Question: I am trying to graph the function f(x) = x mod 7
The graph should look like a bunch of spiked lines. Instead it is graphing a straight line f(x) = x
What am I doing wrong? This seems so basic. Is Maple Bugged?

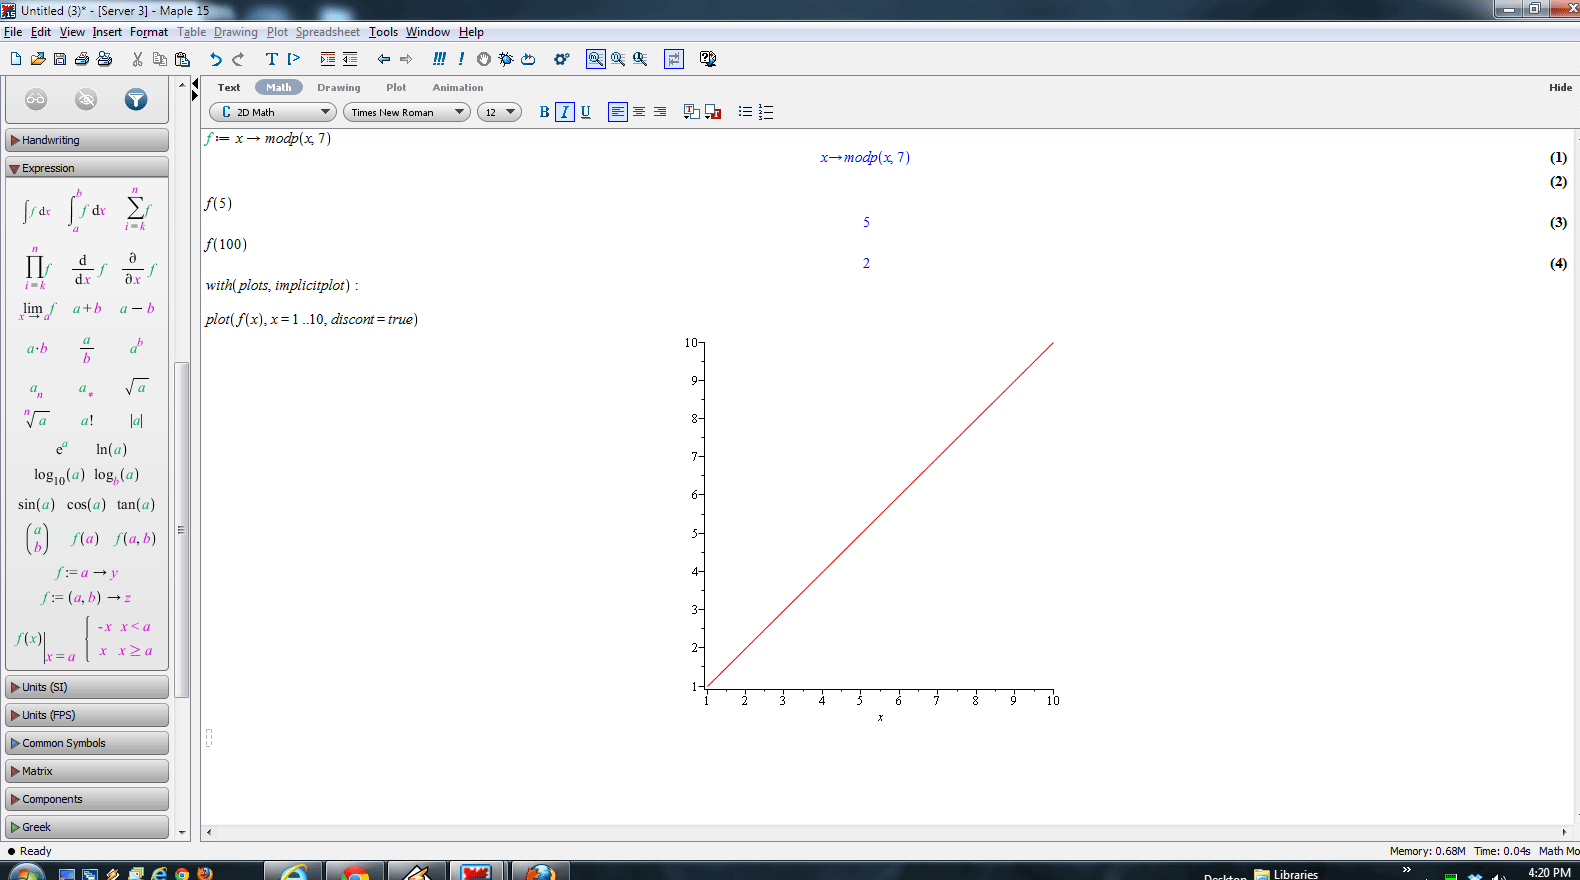
Answer: The f you define is a procedure in terms of x. When maple gets 'plot(f(x),x=1..10)', it first tries to evaluate f without filling in the numeric values of x. Your solution of 'plot(f,1..10)' is the correct way to plot a procedure, the first one is to plot a general formula. In 'plot(f,1..10)' Maple detects that you're plotting a procedure and fills in x correctly.